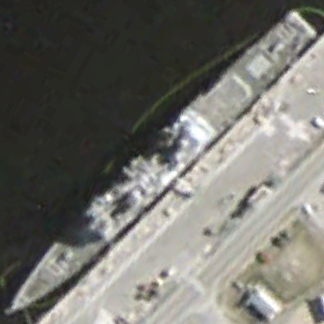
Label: cruiser